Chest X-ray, AP view. Patient: 58 years old, sex M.
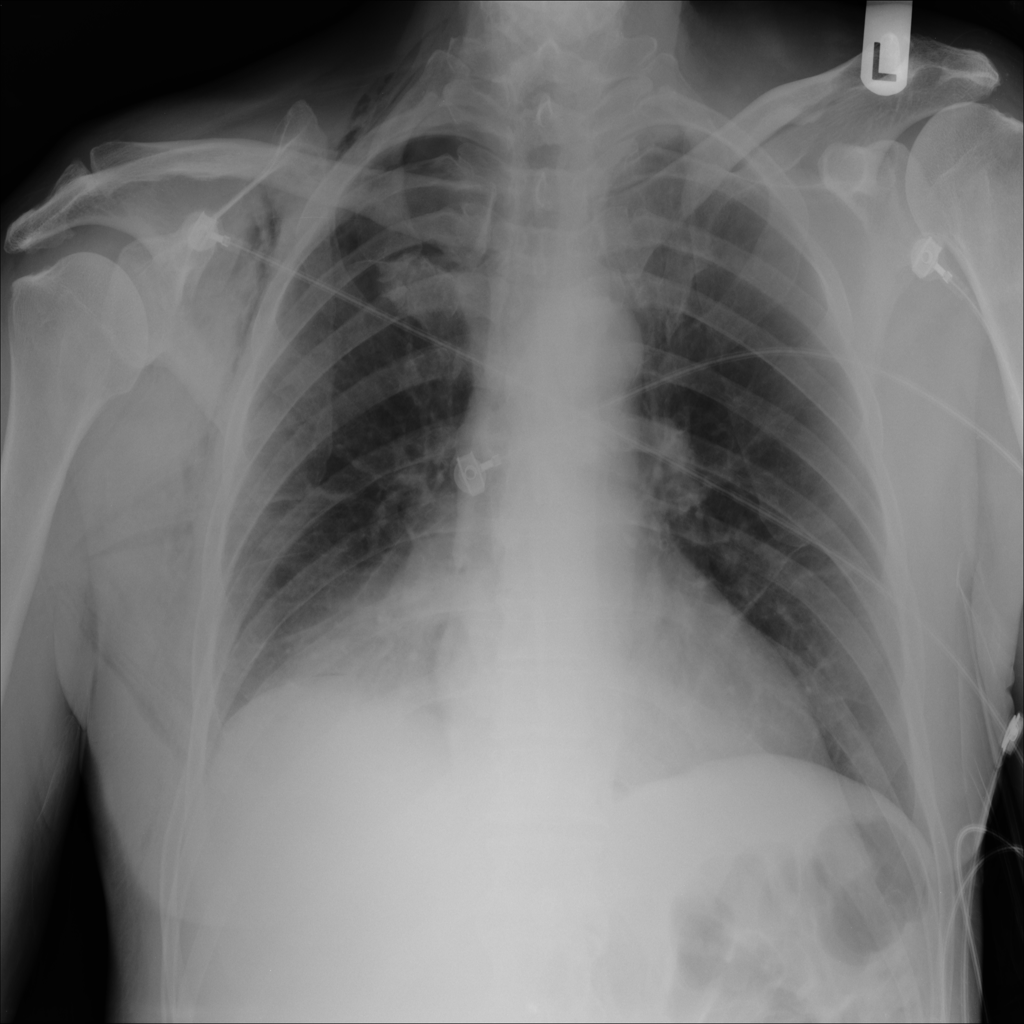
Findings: Pneumothorax